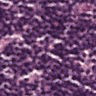
Metastatic tissue present: no